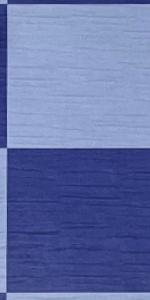
Label: Empty